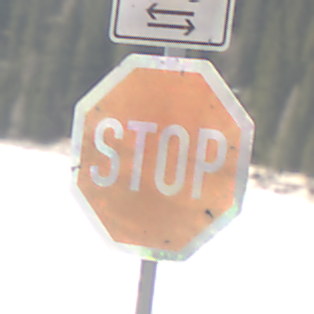
Verkehrszeichen: Stop
Zusatzzeichen oben: RichtungsangabeDurchPfeile9
Umgebung: Outdoor, Nature
Tageszeit: Midday
Wetter: PartlyCloudy
Licht: Natural
Jahreszeit: NotSpecified
Kontrast: HighContrast